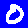
Digit: 0